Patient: sex F, age 83
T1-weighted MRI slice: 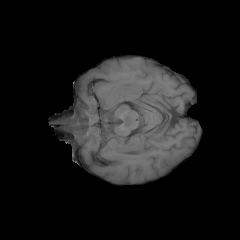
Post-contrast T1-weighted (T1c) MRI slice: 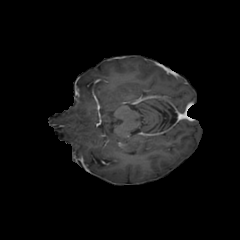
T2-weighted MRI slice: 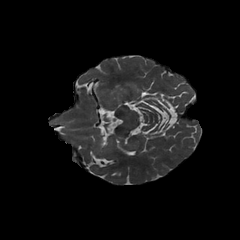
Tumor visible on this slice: no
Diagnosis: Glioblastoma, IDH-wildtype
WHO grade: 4